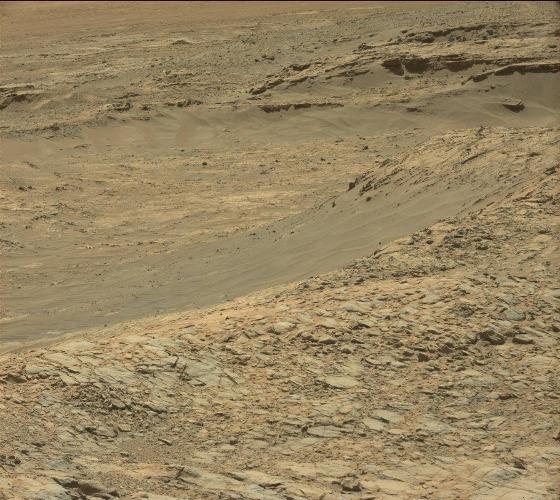
Terrain classes present: Bedrock, Gravel / Sand / Soil, Shadow